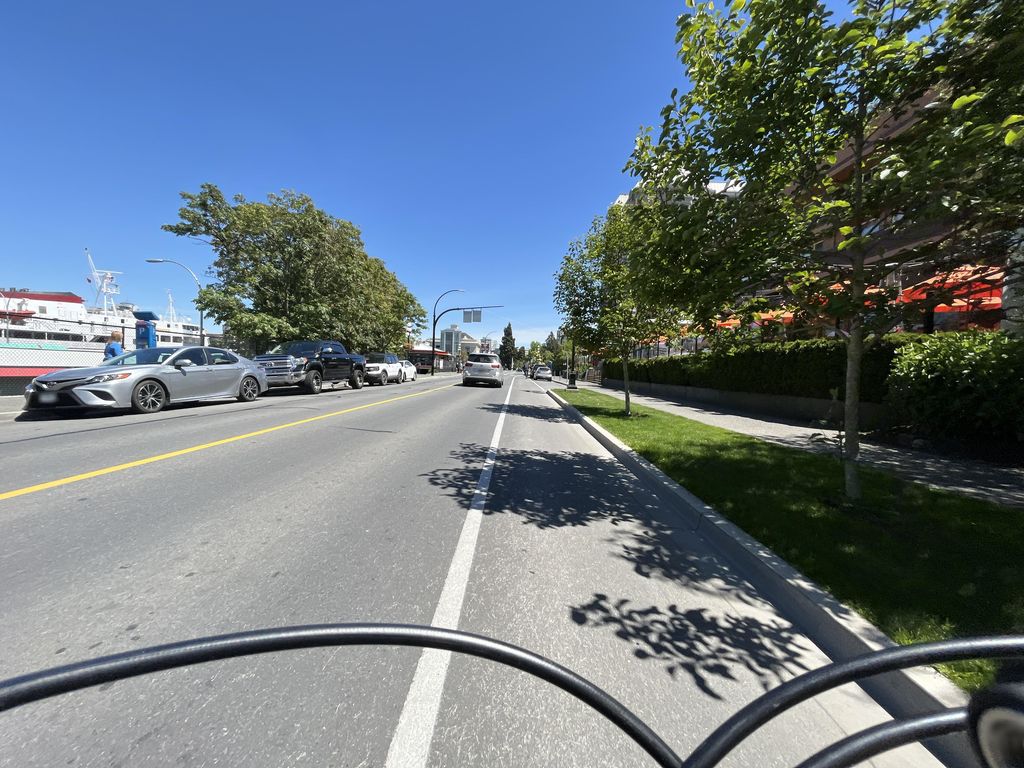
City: victoria